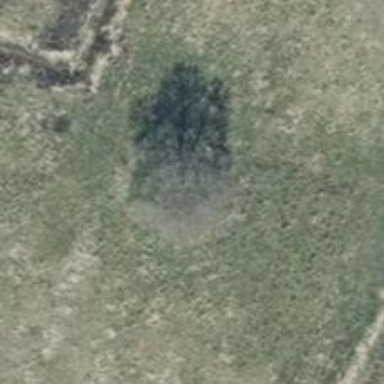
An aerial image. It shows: Landmark tree with broadleaved deciduous leaves.